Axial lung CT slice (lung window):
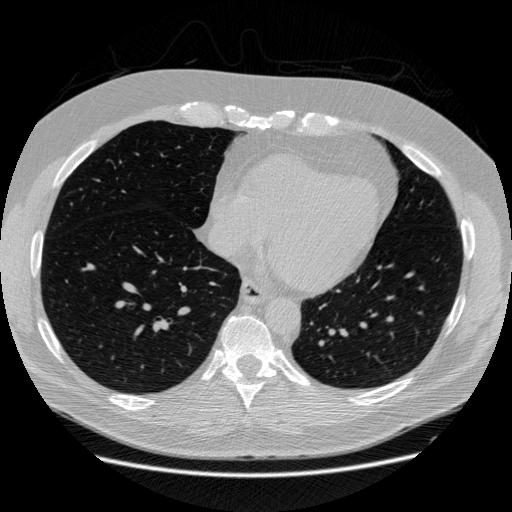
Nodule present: no